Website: bh-photo
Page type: gifting
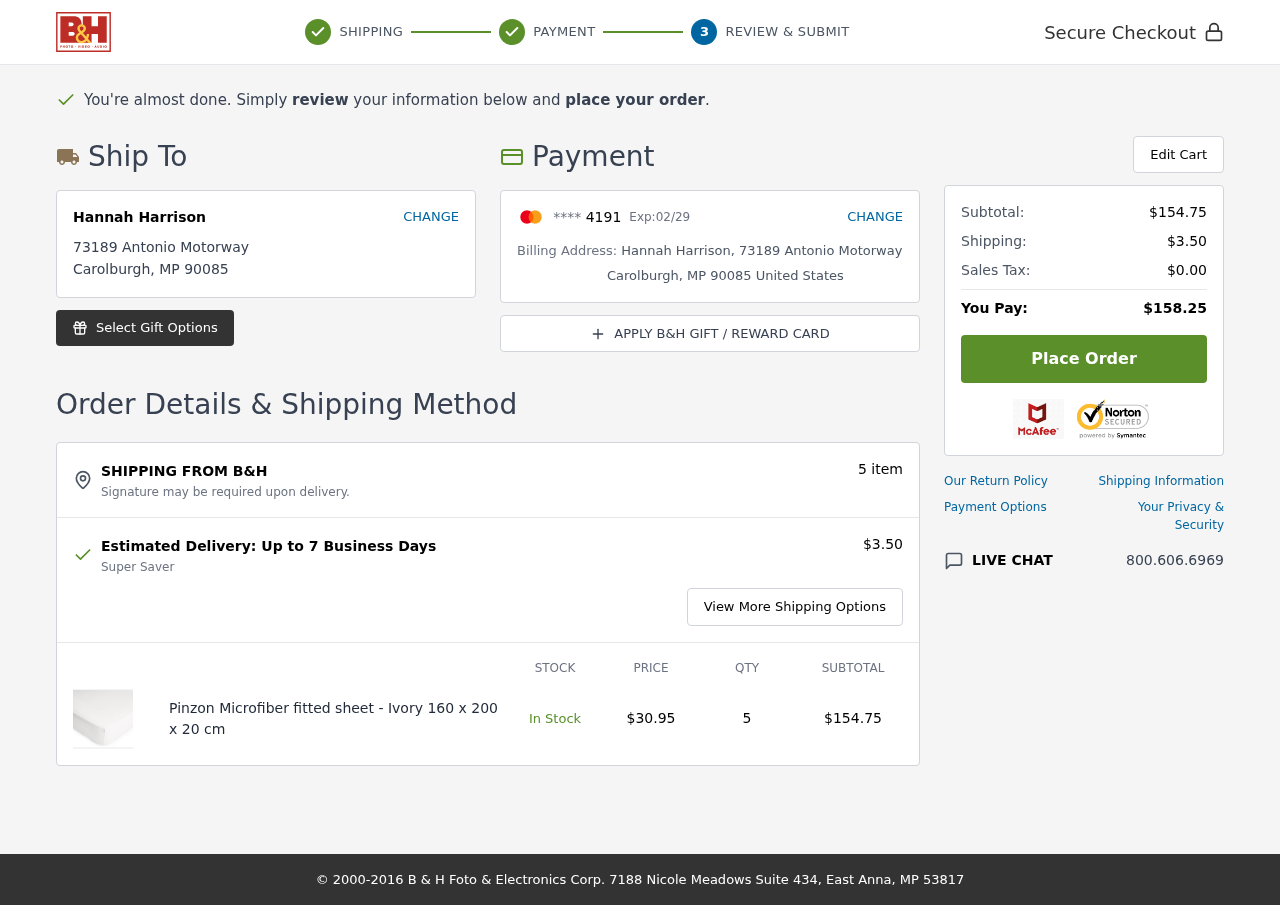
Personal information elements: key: PII_CARD_EXPIRY
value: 02/29
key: PII_CARD_LAST4
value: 4191
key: PII_CITY
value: Carolburgh
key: PII_COUNTRY
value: United States
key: PII_FULLNAME
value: Hannah Harrison
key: PII_POSTCODE
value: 90085
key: PII_STATE_ABBR
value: MP
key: PII_STREET
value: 73189 Antonio Motorway
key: PII_FULLNAME2
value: Hannah Harrison
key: PII_CITY2
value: Carolburgh
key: PII_STATE_ABBR2
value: MP
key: PII_POSTCODE_FULL
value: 90085
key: PII_POSTCODE_NUMERIC
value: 90085
Product elements: key: PRODUCT1_NAME
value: Pinzon Microfiber fitted sheet - Ivory 160 x 200 x 20 cm
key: PRODUCT1_PRICE
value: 30.95
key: PRODUCT1_QUANTITY
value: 5
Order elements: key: ORDER_NUM_ITEMS
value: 5 item
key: ORDER_SHIPPING_COST
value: $3.50
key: ORDER_SUBTOTAL
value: $154.75
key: ORDER_TAX
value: $0.00
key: ORDER_TOTAL
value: $158.25